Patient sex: M
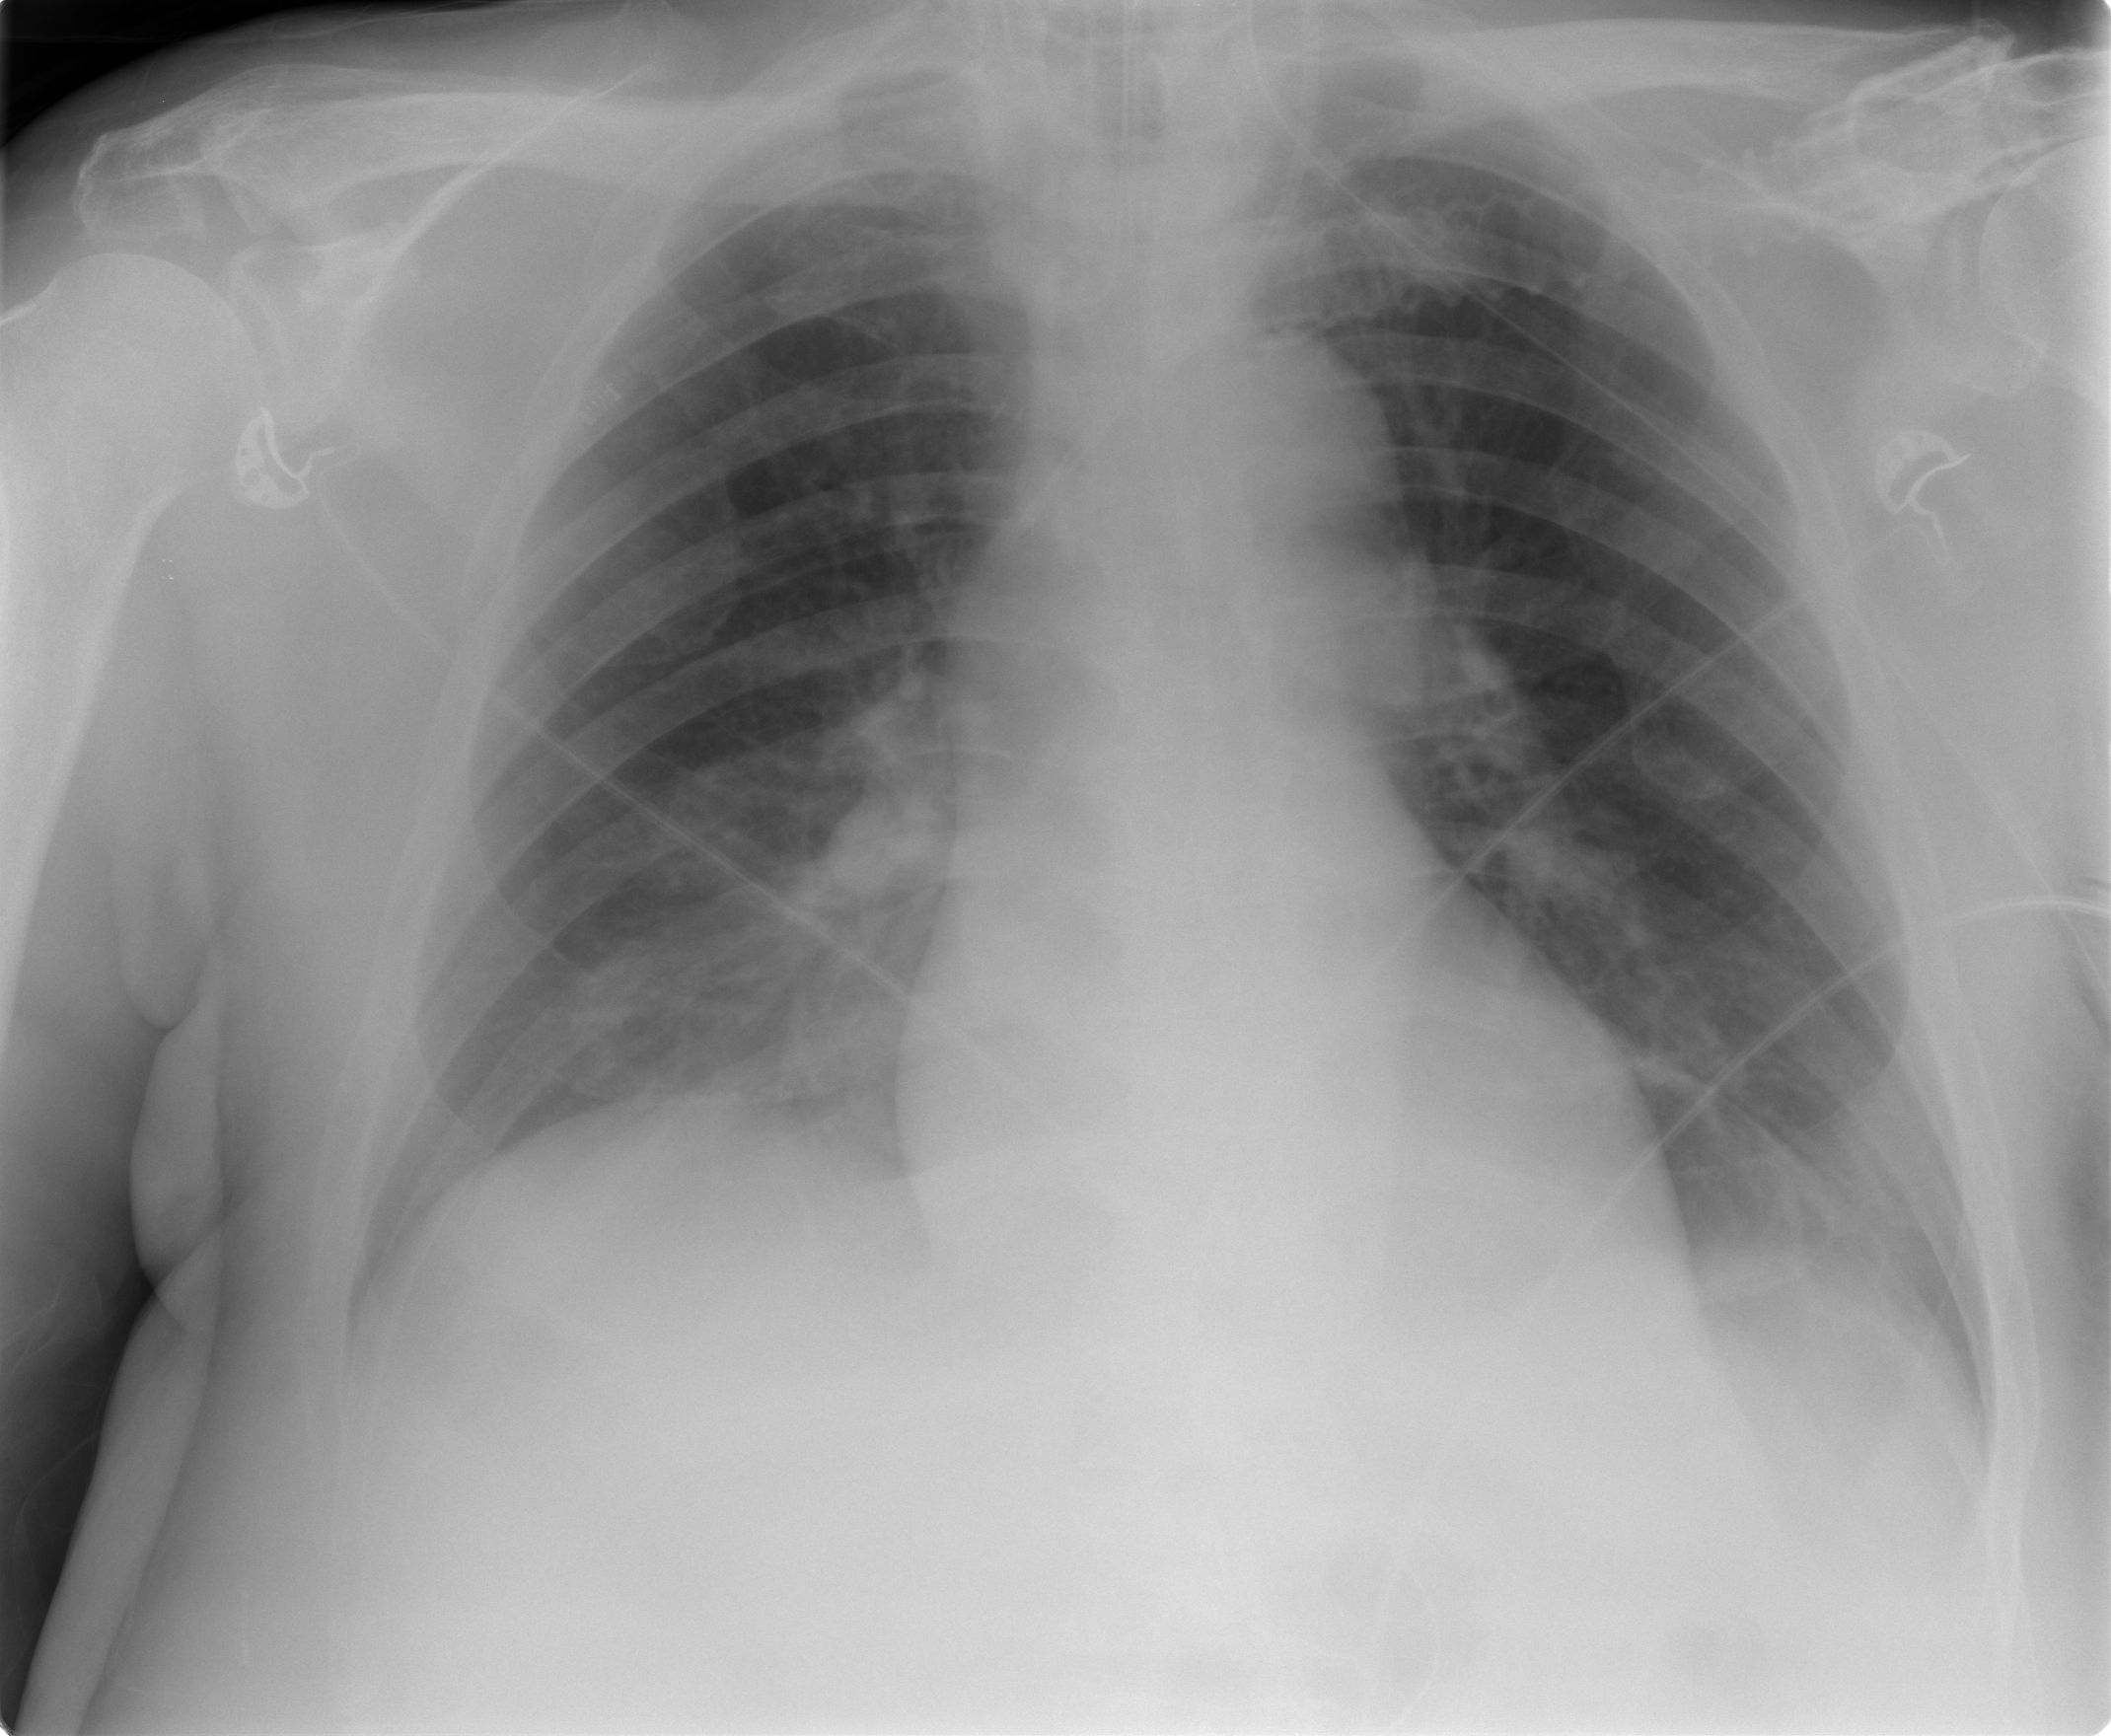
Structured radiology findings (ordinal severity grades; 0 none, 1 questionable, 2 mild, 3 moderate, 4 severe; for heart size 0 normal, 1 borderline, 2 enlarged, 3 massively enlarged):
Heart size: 0
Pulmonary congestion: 0
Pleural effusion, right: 0
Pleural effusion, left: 0
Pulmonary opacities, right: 1
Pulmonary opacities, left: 0
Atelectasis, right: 0
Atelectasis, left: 0